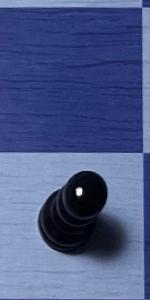
Label: Pawn_Black